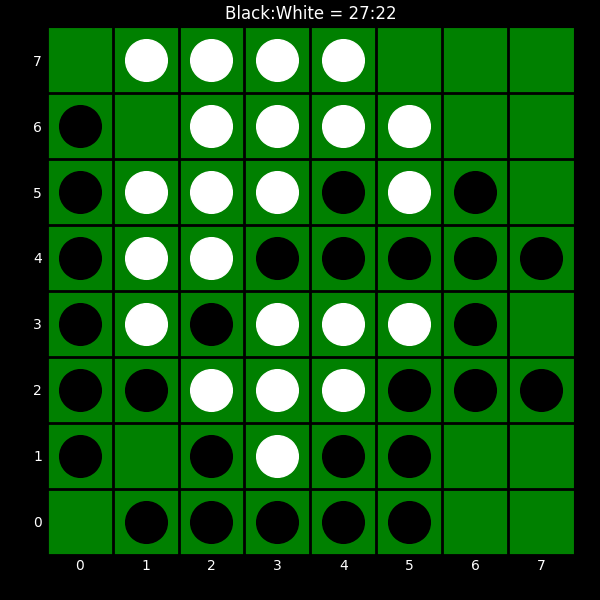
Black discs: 27
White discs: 22